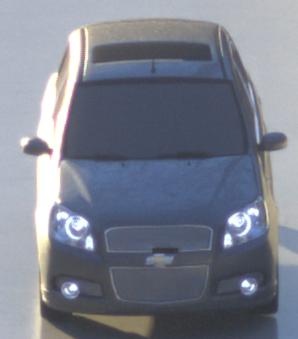
Make: Chevrolet
Model: Aveo 1.2
Detailed model: Aveo
Model produced from: 2008/06
Model produced until: 2011/01
Doors: 3
Color: gray
Road condition: wet road
Daytime: sunrise or sunset
Contrast: high contrast